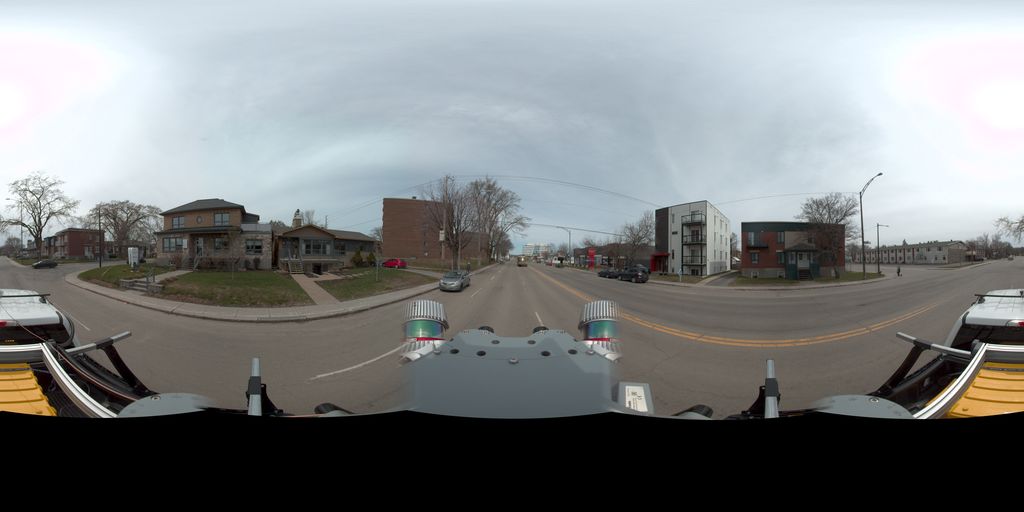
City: quebec_city